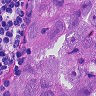
Metastatic tissue present: yes